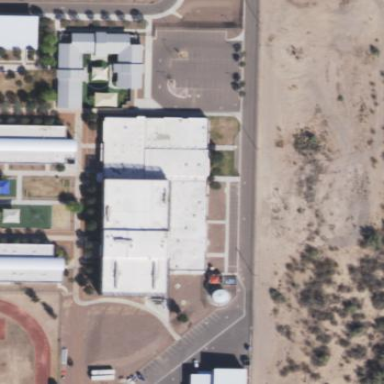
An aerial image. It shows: School building.